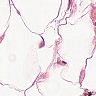
Metastatic tissue present: no